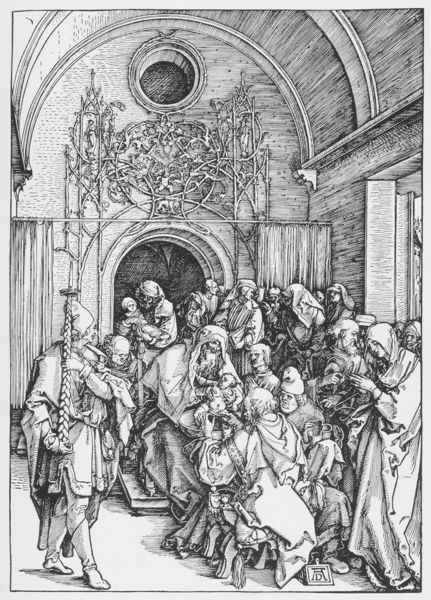
Titel: Beschneidung Christi (Marienleben)
Künstler: Albrecht Dürer
Schlagwörter: gruppe, weiß, frauen, menschen, fenster, männer, schwarz, zeichnung, bart, bärte, bibel, innenraum, kirche, kind, gotik, holzschnitt, bogen, grafik, baby, druck, holzstich, stich, schnitzerei, jesus, tempel, dürer, taufe, maria, josef, tonnengewölbe, albrecht, albrecht dürer, beschneidung, simeon, durch, vorhaut, beschneidung jesu